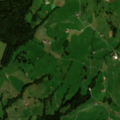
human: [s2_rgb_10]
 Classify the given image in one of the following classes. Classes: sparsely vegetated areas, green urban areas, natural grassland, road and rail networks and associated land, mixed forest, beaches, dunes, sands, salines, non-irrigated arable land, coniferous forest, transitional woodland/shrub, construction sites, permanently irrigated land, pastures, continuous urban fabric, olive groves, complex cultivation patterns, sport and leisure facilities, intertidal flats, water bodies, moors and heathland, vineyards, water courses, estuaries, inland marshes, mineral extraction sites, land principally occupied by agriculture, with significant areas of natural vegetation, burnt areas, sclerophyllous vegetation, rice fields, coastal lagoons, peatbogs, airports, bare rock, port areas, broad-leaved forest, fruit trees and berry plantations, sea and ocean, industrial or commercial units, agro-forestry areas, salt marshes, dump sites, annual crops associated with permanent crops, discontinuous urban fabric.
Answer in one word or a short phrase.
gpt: complex cultivation patterns, mixed forest